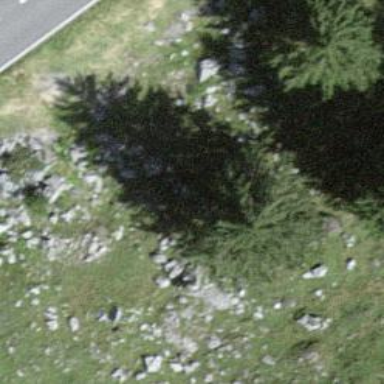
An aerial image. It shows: Evergreen needle-leaved tree.